Field crop: maize
Growth stage: 2
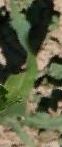
Species: maize